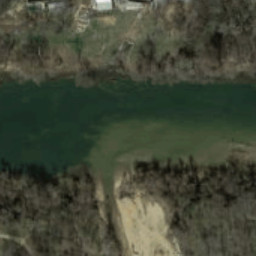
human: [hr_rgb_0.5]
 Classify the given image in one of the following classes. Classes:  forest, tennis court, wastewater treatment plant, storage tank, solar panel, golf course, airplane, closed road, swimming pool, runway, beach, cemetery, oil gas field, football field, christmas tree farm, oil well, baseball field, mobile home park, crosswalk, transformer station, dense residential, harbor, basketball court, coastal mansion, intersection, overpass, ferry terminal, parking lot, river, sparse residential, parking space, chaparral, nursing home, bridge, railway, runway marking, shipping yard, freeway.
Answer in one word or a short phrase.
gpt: river